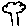
Label: tree